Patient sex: F
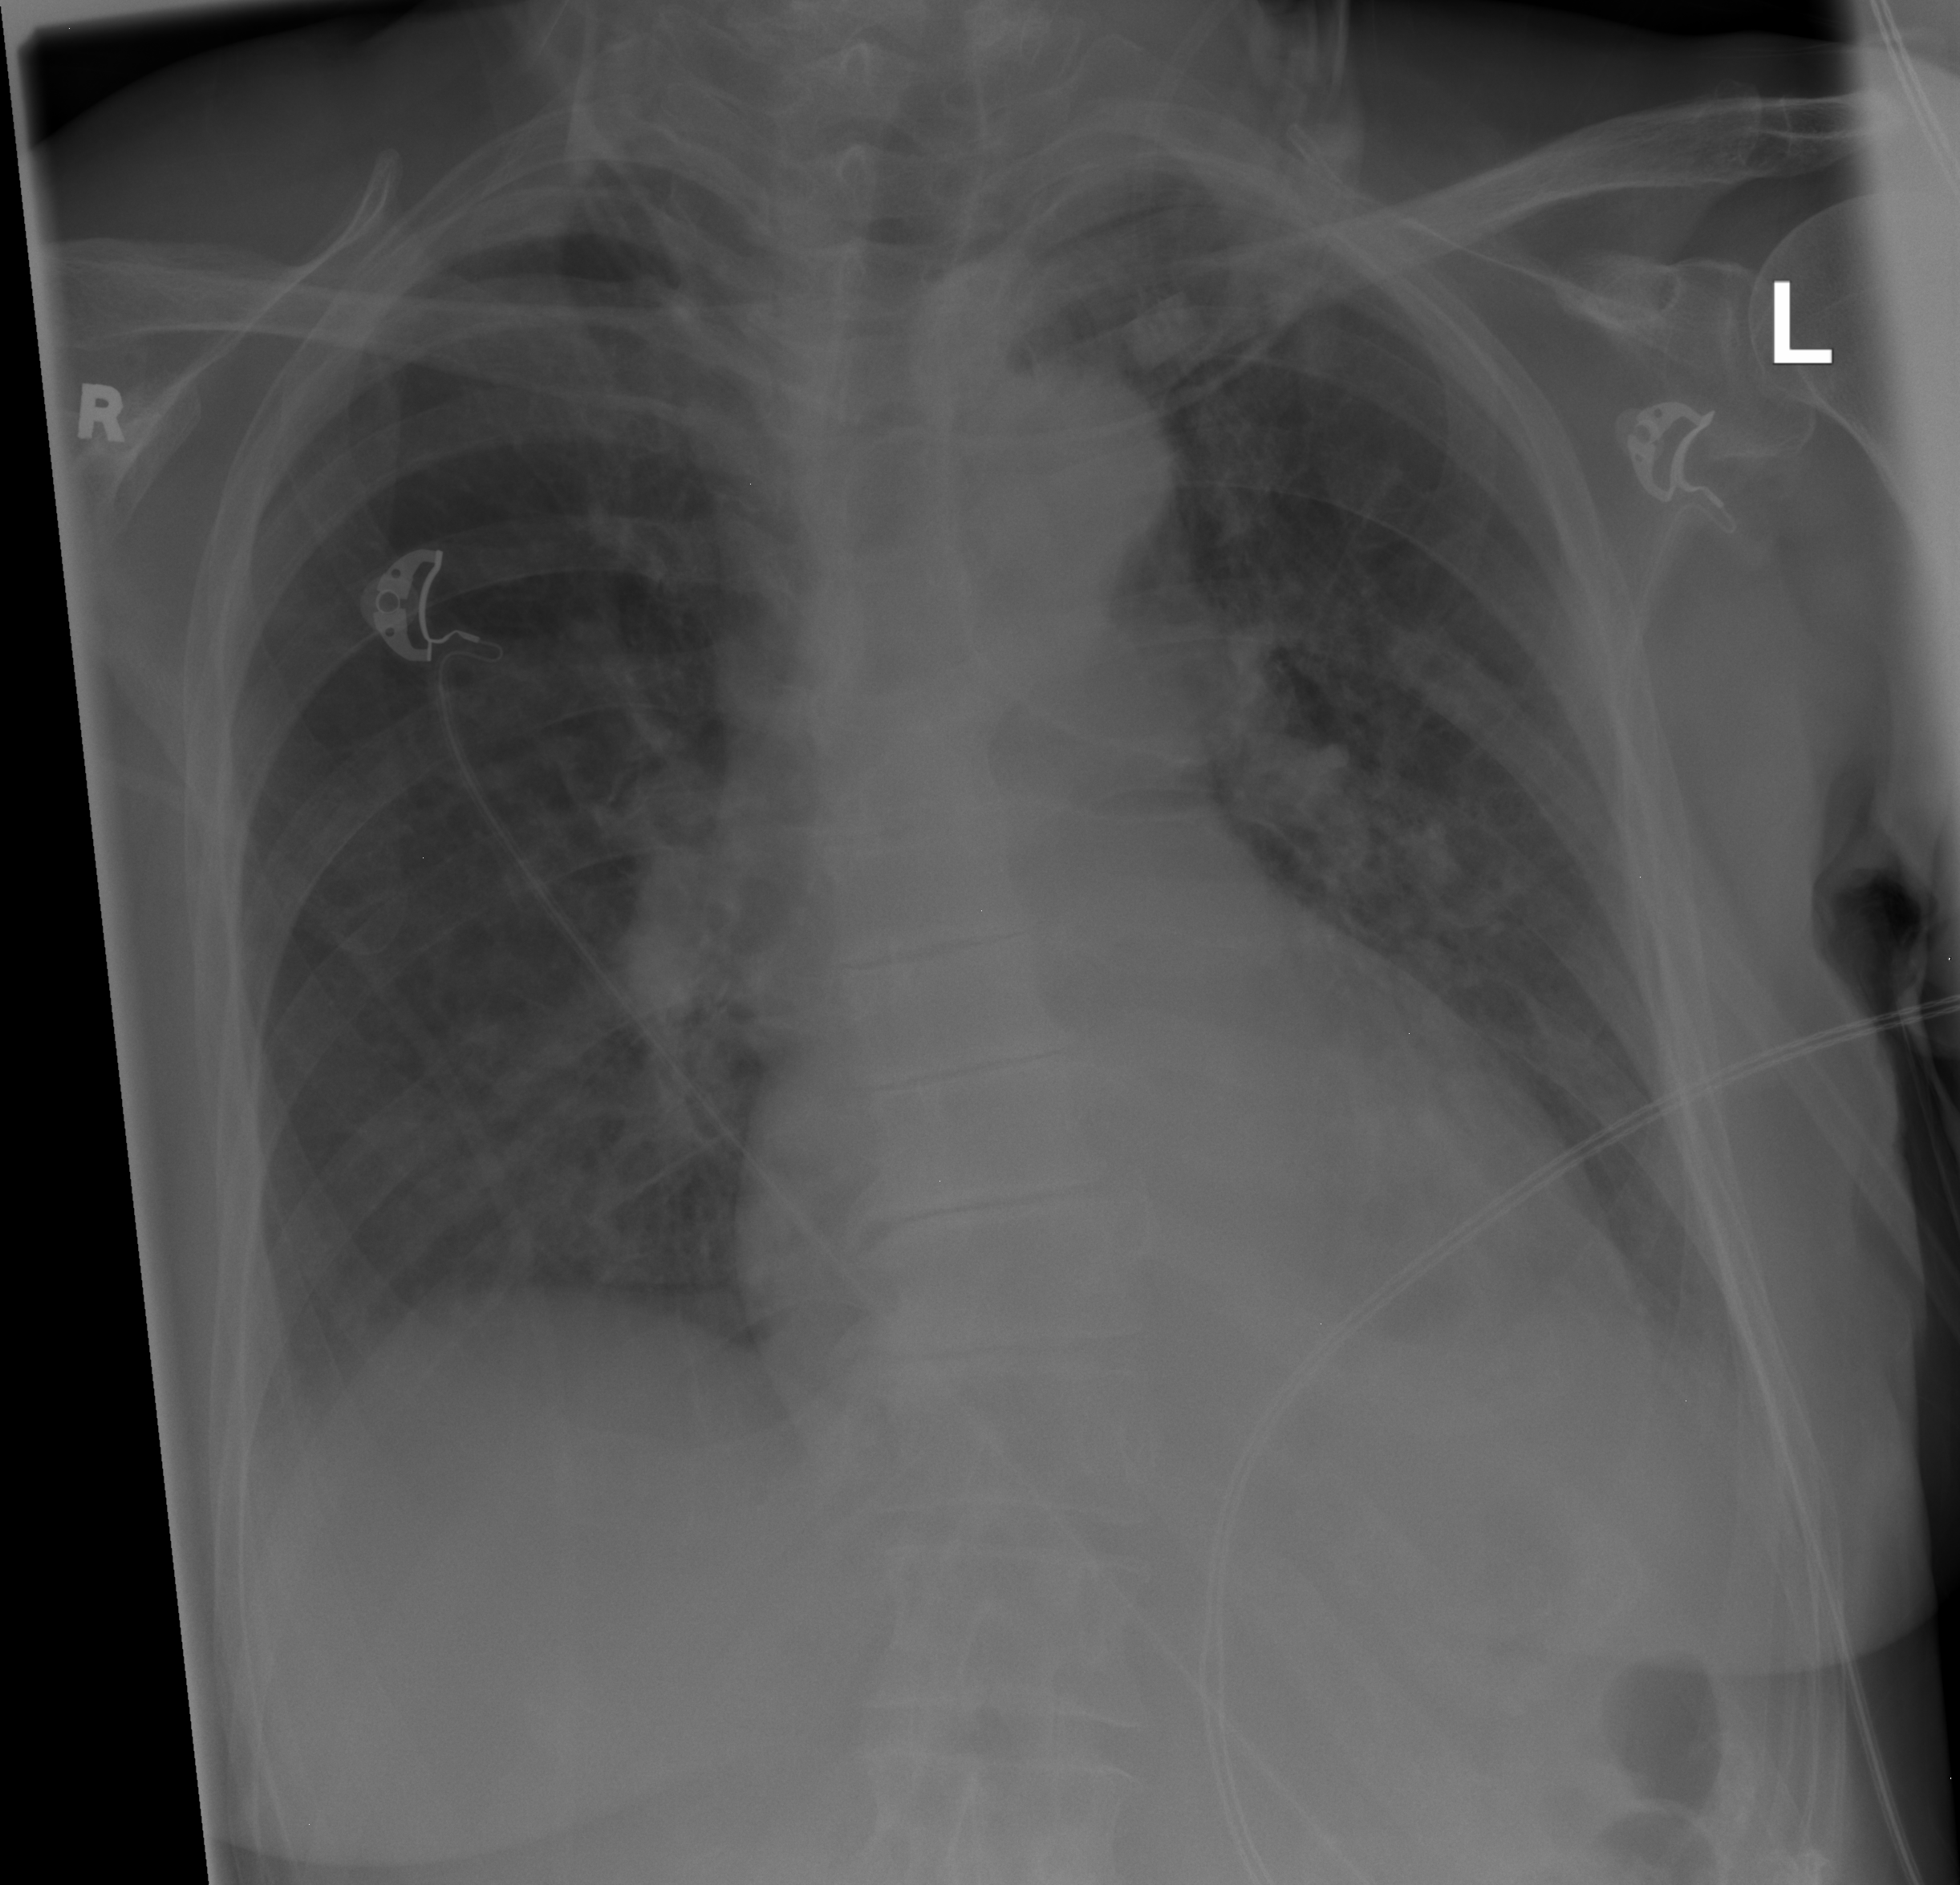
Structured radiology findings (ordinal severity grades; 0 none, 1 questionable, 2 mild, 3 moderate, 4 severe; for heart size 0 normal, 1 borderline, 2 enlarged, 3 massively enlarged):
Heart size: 2
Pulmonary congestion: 0
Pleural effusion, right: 1
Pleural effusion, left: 2
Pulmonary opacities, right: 0
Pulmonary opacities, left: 0
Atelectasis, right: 1
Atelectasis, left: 2